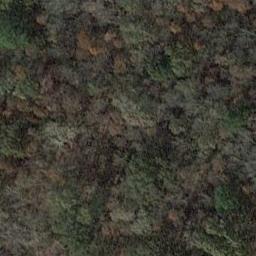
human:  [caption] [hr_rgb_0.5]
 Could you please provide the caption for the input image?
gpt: This is a dense forest .

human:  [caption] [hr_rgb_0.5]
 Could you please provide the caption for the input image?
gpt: The forest is consist of yellow and green trees .

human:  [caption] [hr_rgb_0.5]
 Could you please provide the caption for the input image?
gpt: The forest has a lot of evenly distributed sage green trees .

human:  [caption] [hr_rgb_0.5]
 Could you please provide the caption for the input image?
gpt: Many trees with brown and green leaves are in a forest .

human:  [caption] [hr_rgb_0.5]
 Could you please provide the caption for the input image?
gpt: A dense forest with many brown trees and some green trees .